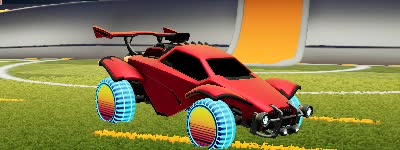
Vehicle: octane